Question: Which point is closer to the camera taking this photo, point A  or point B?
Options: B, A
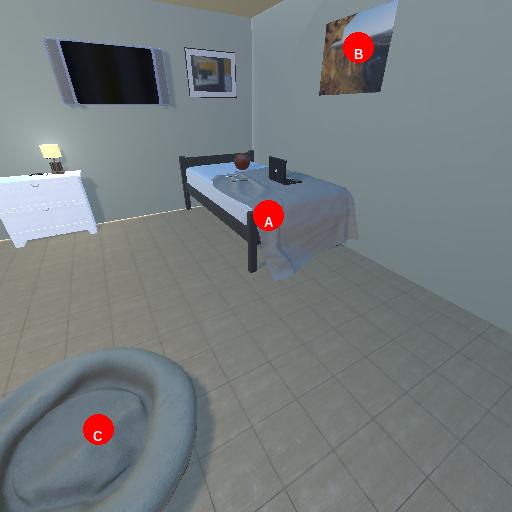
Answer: B